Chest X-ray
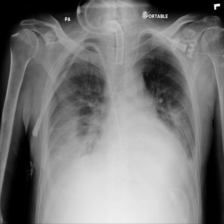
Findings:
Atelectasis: negative
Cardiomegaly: negative
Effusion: negative
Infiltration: negative
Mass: negative
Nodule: negative
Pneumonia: negative
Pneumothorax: negative
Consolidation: positive
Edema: negative
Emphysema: negative
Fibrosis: negative
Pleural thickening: negative
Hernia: negative